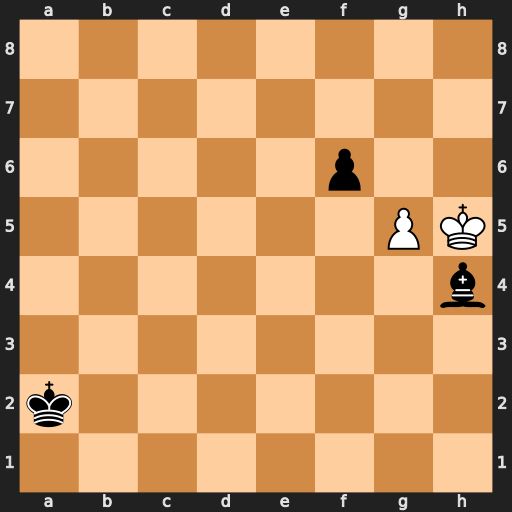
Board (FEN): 8/8/5p2/6PK/7b/8/k7/8
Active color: w
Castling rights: -
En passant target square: -
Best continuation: g6 Bg5 g7